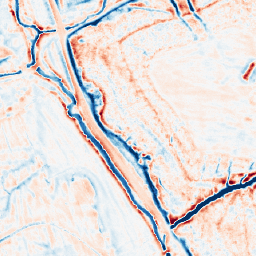
Category: edge_preserving
Decomposition family: bilateral
Decomposition parameters: d: 15
sigma_color: 50
sigma_space: 50
Upsampling method: nearest
Upsampling parameters: scale: 2
Upsampling scale: 2